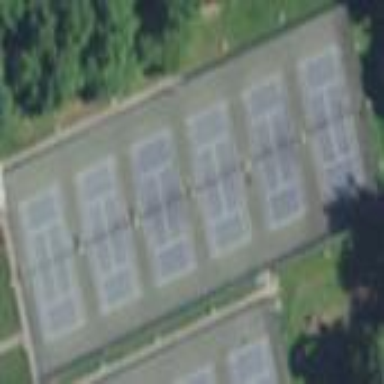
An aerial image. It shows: Tennis court on pitch.